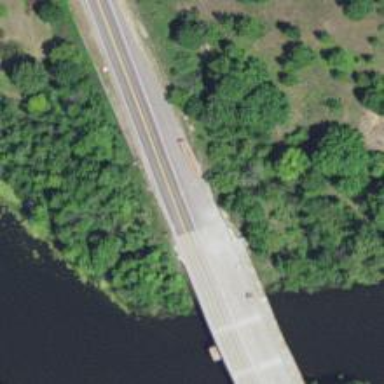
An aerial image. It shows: Primary highway bridge.